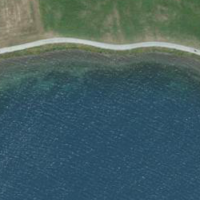
EUNIS habitat code: 14
Species observed at this site:
Caltha palustris